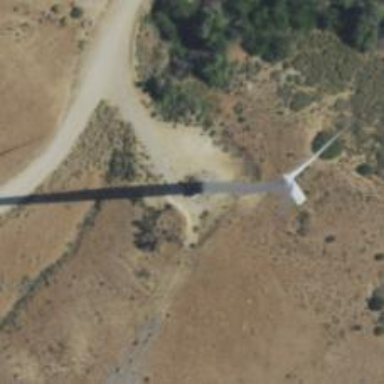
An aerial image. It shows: Wind generator using wind turbines of horizontal axis.